Field crop: maize
Growth stage: 2
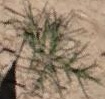
Species: salsola